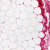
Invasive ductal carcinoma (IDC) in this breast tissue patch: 0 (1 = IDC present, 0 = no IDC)